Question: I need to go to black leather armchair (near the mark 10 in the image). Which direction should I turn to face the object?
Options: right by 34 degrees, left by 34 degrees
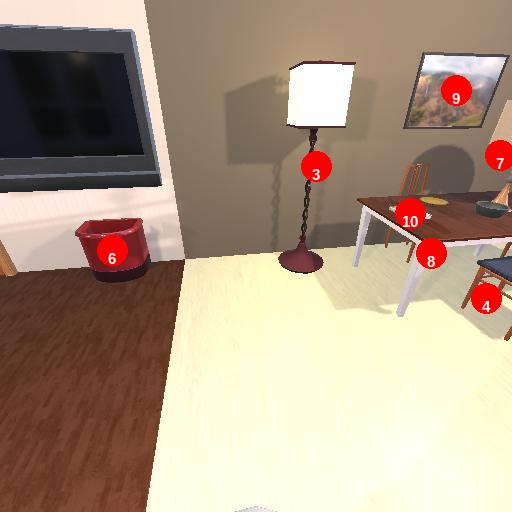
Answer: right by 34 degrees